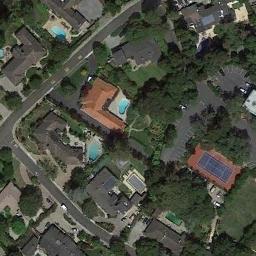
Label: tennis_court